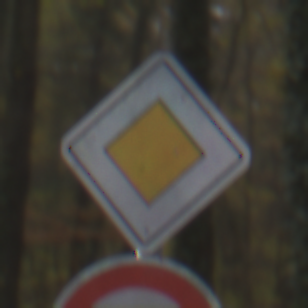
Verkehrszeichen: Vorfahrtsstrasse
Zusatzzeichen unten: UeberholverbotKraftfahrzeuge
Umgebung: Outdoor, Nature
Tageszeit: MorningAfternoon
Wetter: Overcast
Licht: Natural
Jahreszeit: Autumn
Kontrast: LowContrast